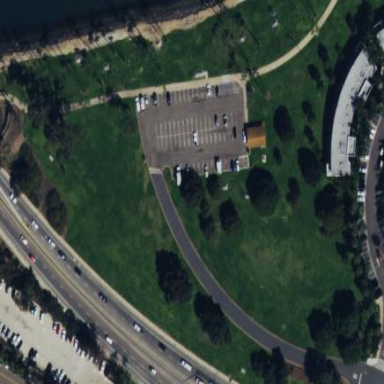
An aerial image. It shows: Park.